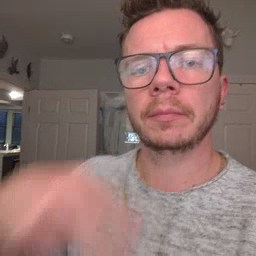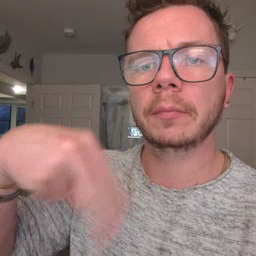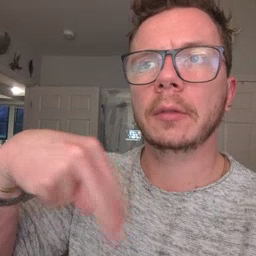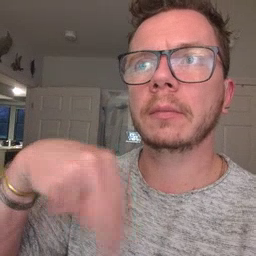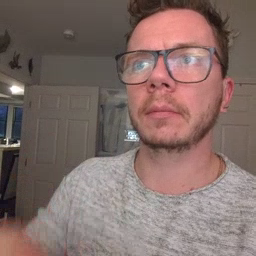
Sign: dance